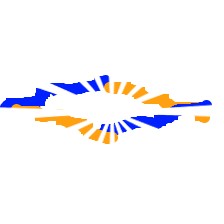
Shape: rhombus